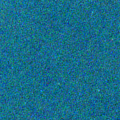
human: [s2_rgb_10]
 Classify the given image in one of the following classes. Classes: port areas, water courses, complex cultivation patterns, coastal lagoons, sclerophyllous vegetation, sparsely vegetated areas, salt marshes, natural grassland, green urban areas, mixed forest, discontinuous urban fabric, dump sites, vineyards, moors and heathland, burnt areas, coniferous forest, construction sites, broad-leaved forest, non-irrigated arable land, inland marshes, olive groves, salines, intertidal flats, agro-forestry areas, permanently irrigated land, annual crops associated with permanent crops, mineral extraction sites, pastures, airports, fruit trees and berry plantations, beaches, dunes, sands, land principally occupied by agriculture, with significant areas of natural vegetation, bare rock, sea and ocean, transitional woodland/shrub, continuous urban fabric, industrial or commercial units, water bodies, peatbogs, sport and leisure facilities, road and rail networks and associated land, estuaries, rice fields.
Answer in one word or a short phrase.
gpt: sea and ocean